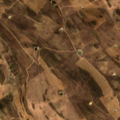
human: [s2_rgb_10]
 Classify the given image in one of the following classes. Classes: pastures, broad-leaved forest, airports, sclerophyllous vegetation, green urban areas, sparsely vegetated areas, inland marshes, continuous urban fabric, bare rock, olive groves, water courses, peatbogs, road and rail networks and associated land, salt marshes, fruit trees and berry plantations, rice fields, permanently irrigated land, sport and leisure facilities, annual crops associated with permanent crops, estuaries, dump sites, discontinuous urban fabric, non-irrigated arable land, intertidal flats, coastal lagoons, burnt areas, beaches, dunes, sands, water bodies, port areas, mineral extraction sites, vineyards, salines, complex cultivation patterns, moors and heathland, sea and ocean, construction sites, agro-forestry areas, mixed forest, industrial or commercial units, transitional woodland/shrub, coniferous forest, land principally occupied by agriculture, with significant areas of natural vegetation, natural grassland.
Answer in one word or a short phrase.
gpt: land principally occupied by agriculture, with significant areas of natural vegetation